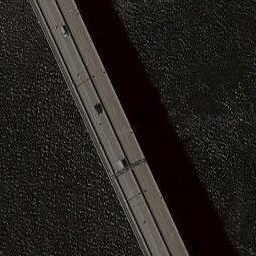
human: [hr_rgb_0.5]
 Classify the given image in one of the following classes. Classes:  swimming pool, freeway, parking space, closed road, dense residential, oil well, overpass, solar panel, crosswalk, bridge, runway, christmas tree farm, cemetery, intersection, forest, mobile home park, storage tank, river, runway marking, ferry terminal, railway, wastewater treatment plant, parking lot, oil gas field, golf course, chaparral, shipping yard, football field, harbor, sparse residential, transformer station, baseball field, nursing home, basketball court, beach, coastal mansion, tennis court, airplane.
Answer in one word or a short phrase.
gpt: bridge